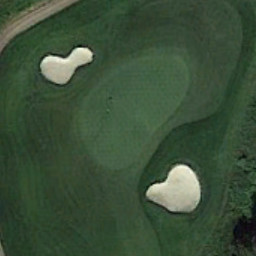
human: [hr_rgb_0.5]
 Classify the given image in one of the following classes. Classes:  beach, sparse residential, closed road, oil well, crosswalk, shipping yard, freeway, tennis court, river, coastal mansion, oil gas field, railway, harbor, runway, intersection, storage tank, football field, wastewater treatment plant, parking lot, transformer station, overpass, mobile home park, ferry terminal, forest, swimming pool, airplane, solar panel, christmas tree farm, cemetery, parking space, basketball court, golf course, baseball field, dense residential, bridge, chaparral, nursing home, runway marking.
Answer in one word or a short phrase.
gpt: golf course